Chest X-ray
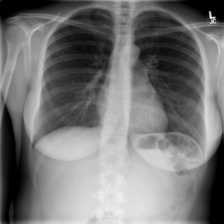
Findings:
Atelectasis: negative
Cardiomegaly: negative
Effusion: negative
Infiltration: negative
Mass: negative
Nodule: negative
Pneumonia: negative
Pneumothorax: negative
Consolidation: negative
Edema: negative
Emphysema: negative
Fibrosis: negative
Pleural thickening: negative
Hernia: negative